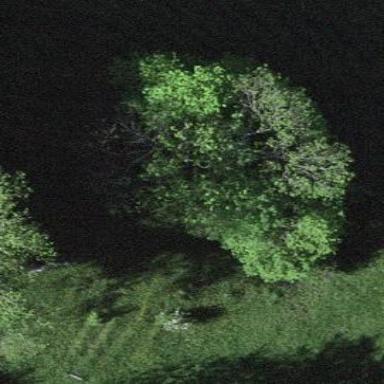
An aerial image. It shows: Forest area.